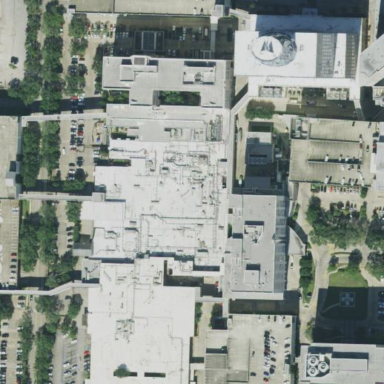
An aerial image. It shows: Healthcare facility identified as hospital.